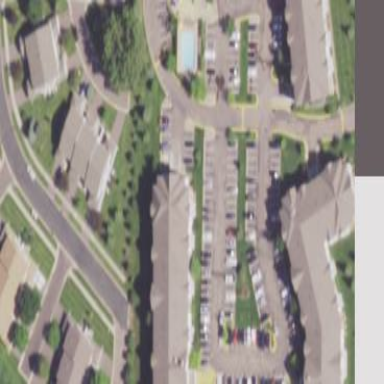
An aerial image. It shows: Residential area with apartments.